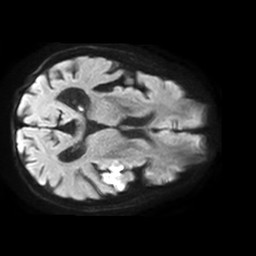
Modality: TRACE
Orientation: axial
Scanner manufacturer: philips
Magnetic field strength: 1.5 T
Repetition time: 4.6 s
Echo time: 0.0745 s